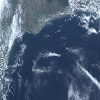
Label: water